Aerial crown-view tile of a tropical tree (Barro Colorado Island, Panama), acquired 20250317:
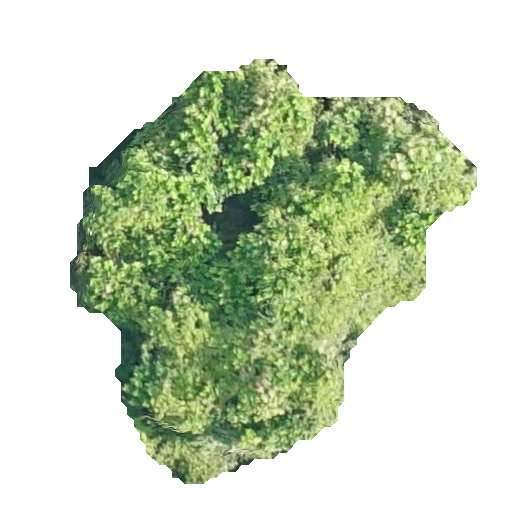
Species: Anacardium excelsum
GBIF accepted scientific name: Anacardium excelsum
Crown area: 160.34 m²